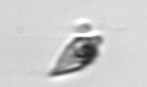
Label: Oxytoxum